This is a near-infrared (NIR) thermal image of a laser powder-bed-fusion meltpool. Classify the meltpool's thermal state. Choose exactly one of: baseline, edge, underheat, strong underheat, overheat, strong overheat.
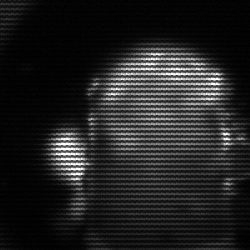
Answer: baseline